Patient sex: M
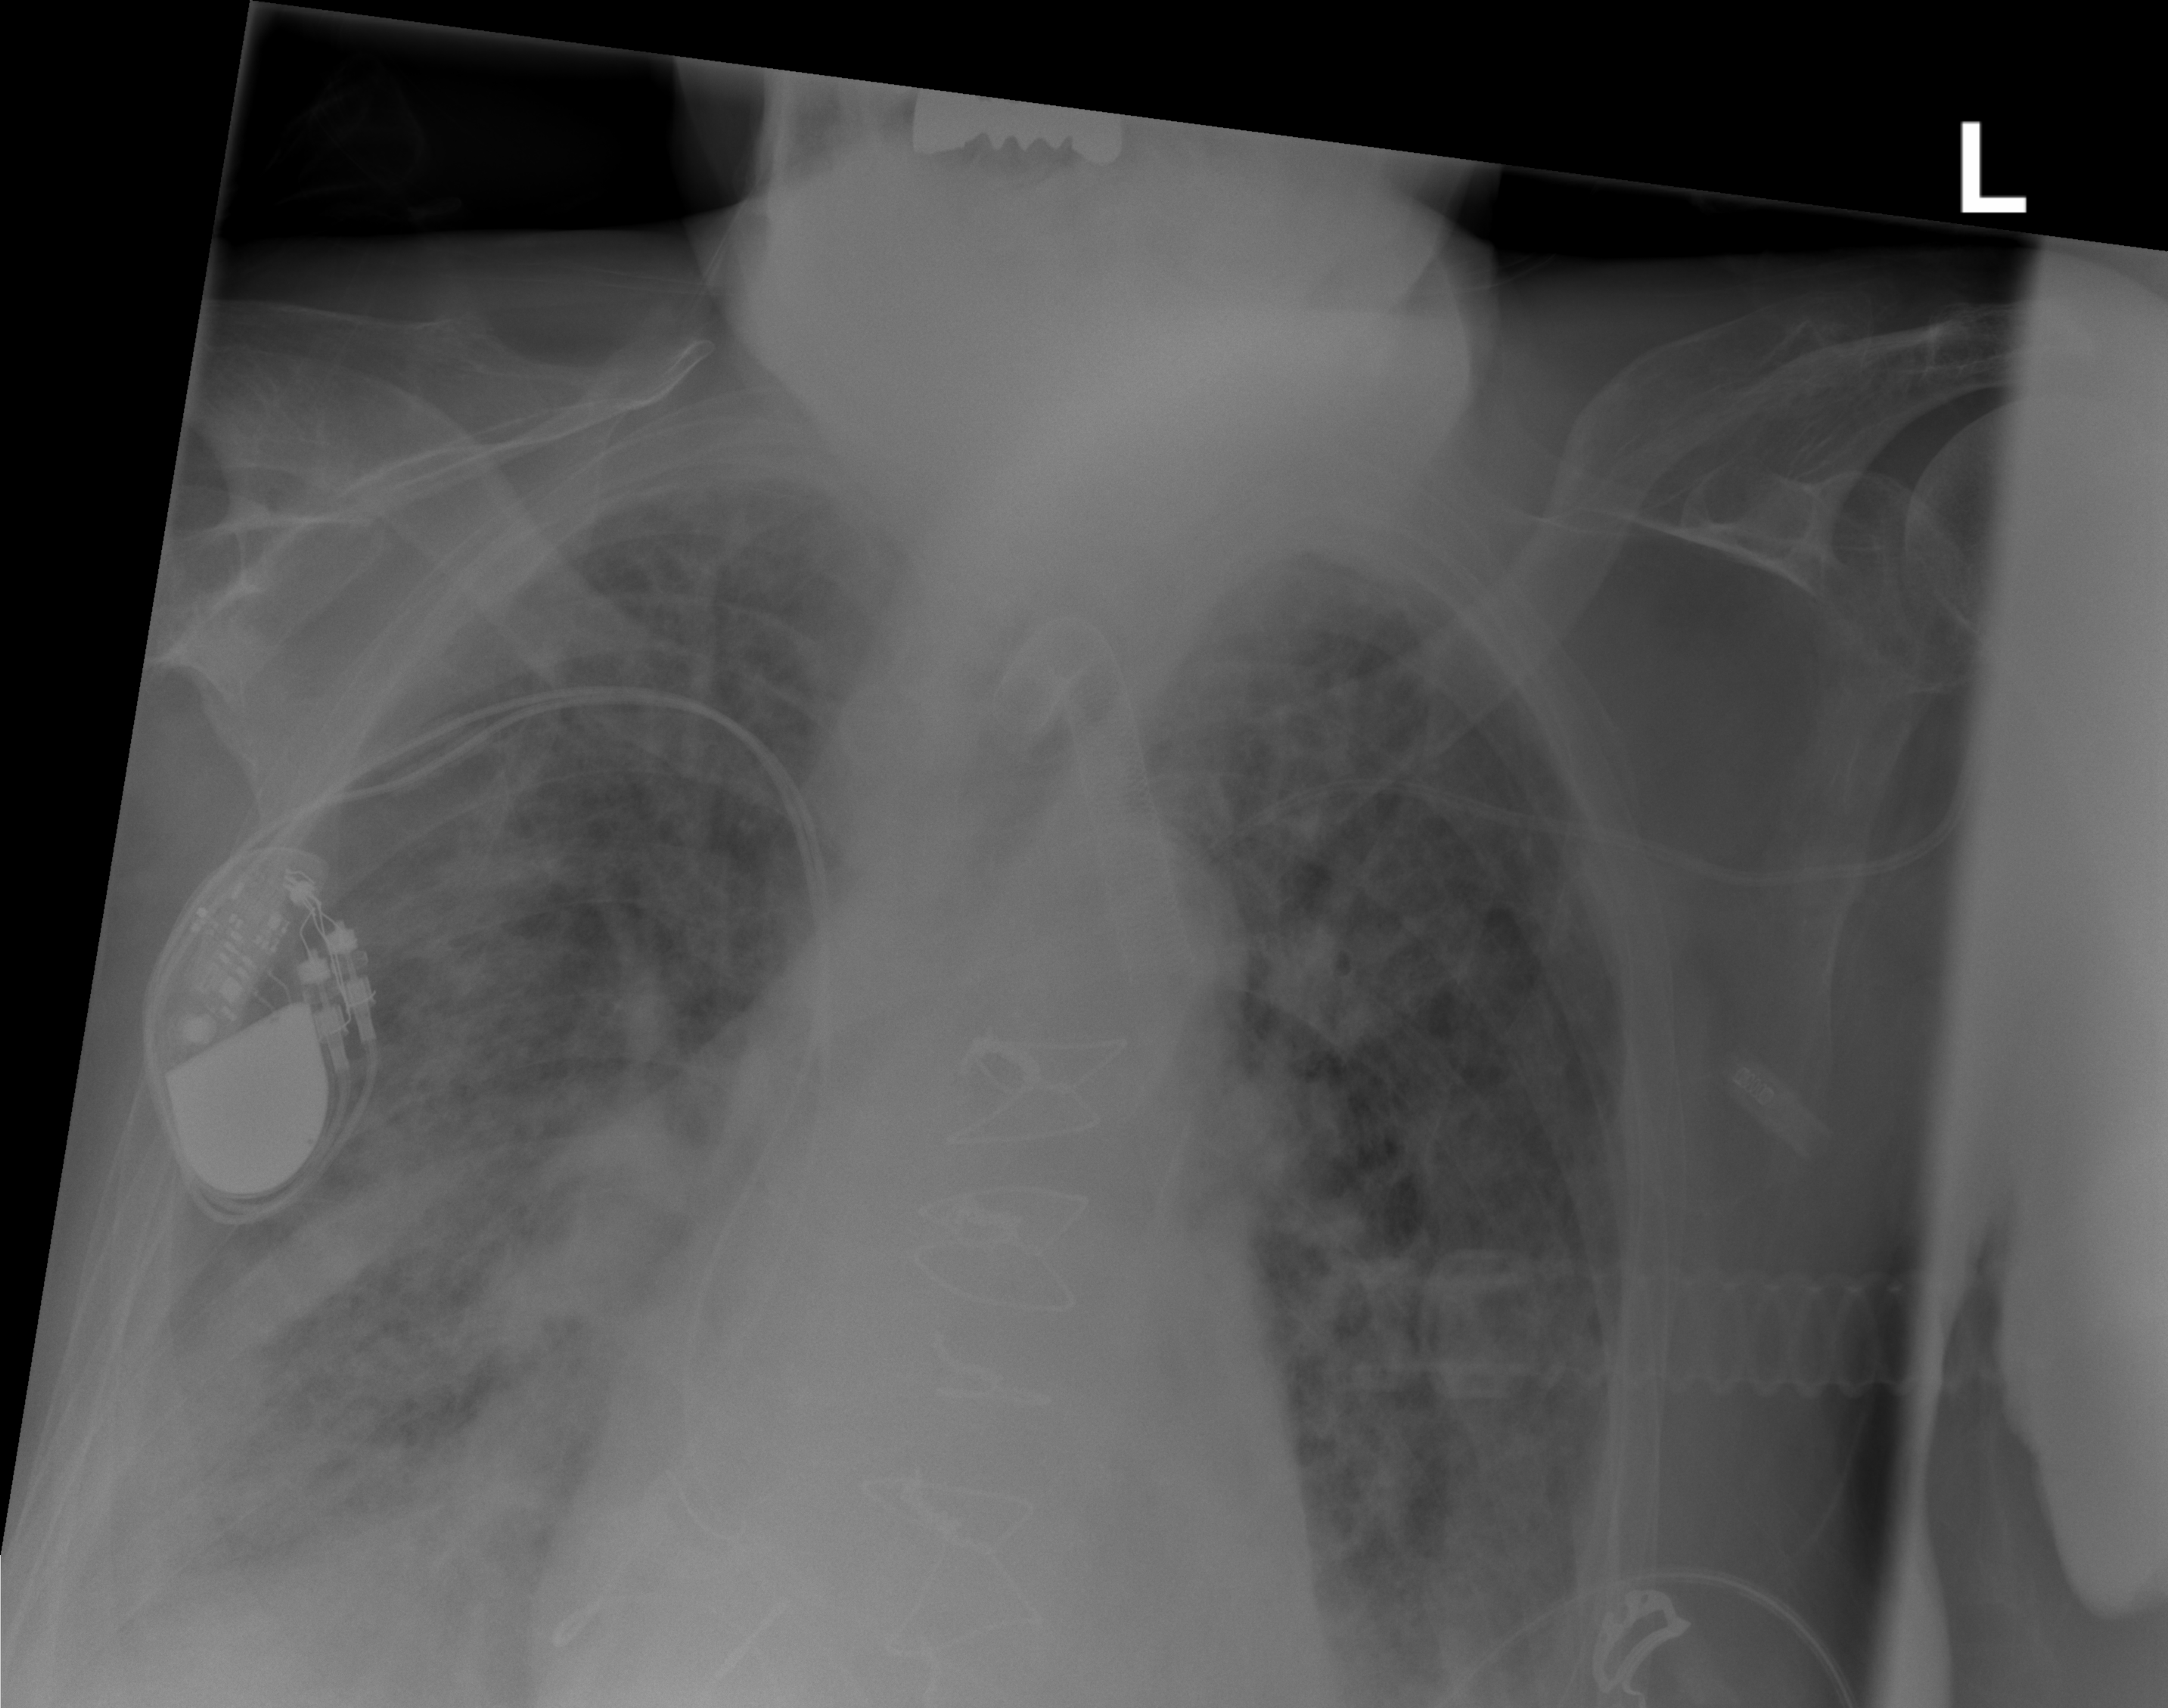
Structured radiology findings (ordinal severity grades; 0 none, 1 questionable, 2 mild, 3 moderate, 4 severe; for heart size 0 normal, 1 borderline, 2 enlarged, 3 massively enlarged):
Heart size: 0
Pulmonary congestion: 2
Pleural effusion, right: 2
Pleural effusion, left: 2
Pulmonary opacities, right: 3
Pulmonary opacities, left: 3
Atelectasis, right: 2
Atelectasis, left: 2